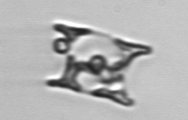
Label: Eucampia